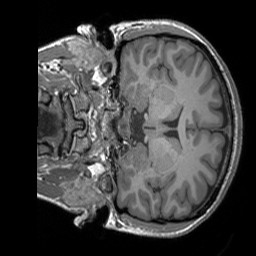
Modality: T1w
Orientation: coronal
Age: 21
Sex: female
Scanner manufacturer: siemens
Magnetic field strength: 3 T
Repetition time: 1.9 s
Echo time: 0.00252 s